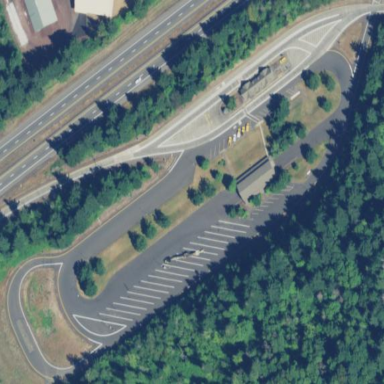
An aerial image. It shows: Rest area on the road.